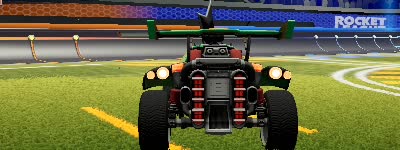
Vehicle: octane